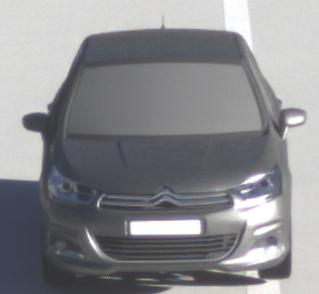
Make: Citroen
Model: C4 VTi 95
Detailed model: C4 (II)
Model produced from: 2012/08
Model produced until: 2013/06
Doors: 5
Color: gray
Road condition: dry road
Daytime: sunrise or sunset
Contrast: medium contrast